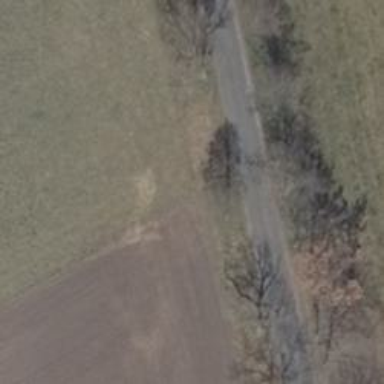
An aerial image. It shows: Unclassified road with asphalt surface.